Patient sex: M
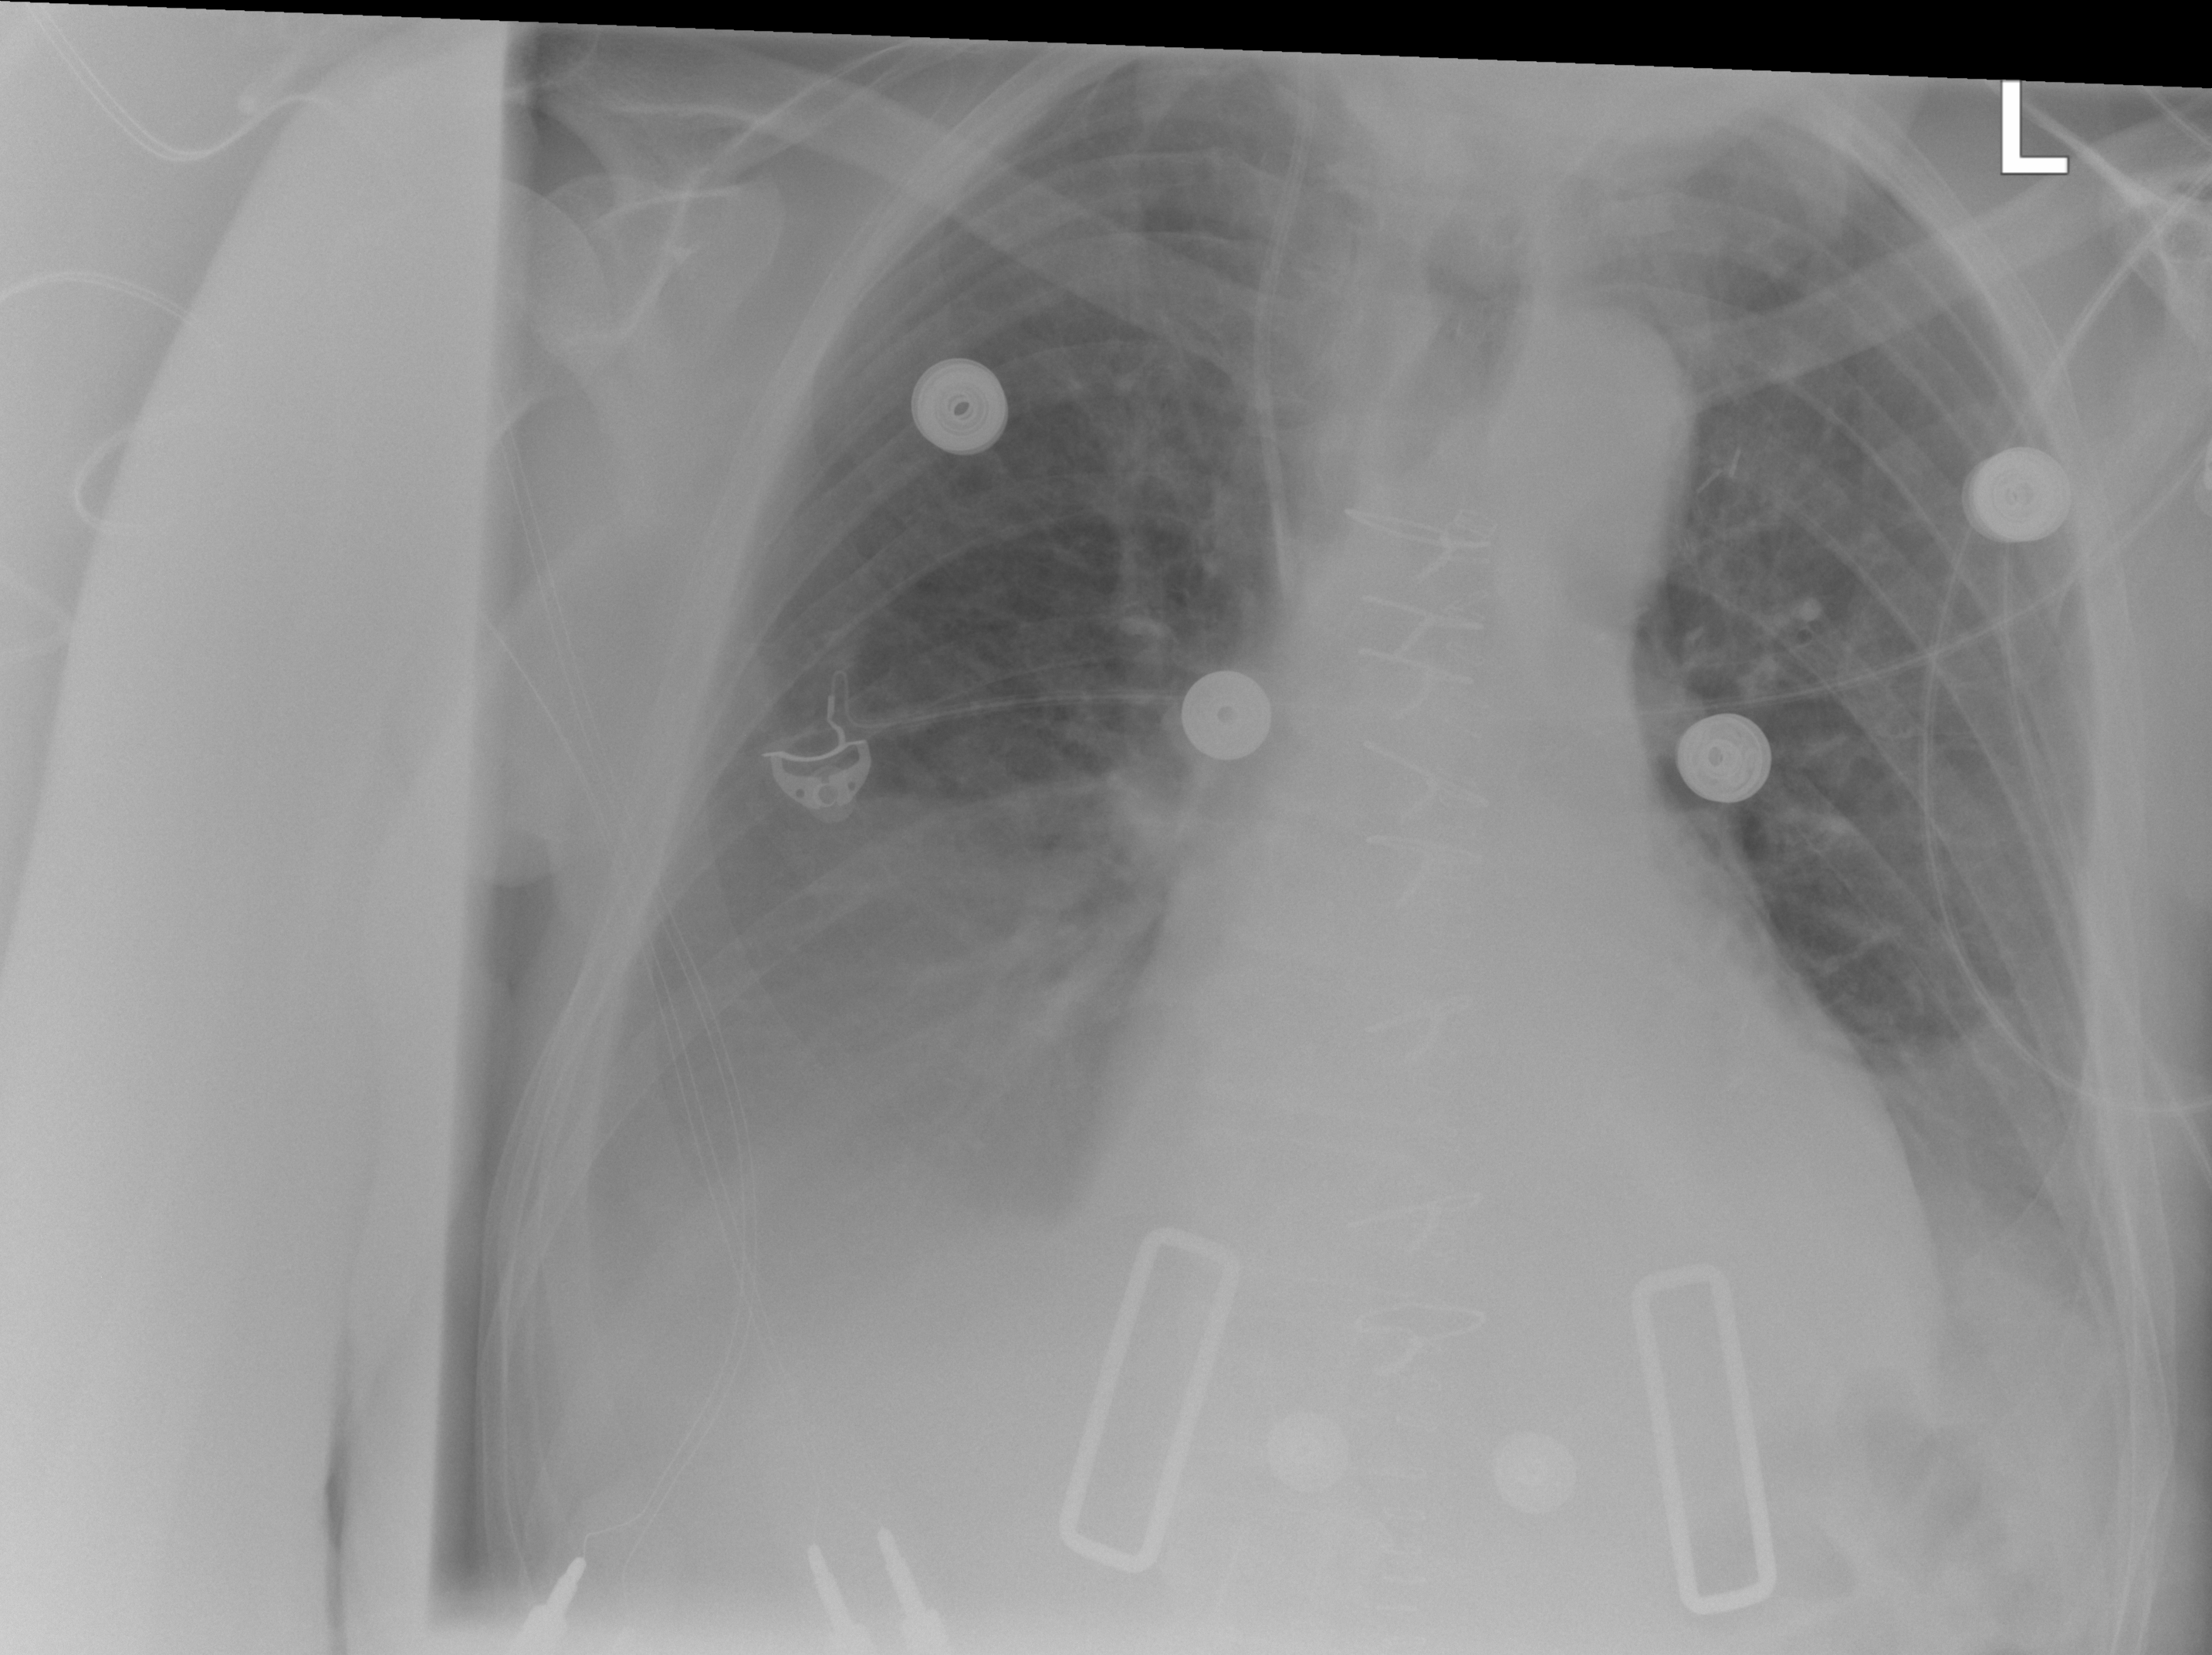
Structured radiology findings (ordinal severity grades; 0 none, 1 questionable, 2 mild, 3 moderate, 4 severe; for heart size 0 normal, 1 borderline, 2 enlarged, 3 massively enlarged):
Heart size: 0
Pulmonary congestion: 0
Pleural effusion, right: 2
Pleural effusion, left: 2
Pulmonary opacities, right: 0
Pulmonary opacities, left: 0
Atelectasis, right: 2
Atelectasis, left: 2